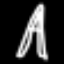
Label: The Eiffel Tower